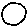
Label: circle